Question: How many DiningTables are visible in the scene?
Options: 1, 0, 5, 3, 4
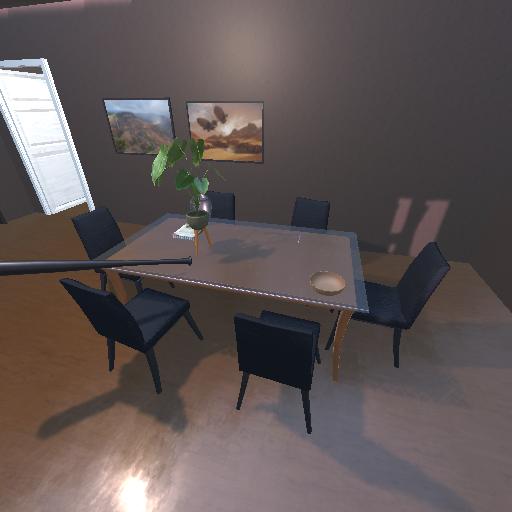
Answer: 1